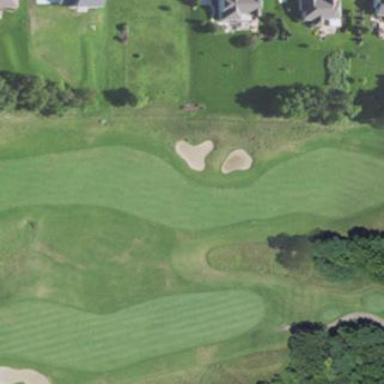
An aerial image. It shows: Golf fairway surrounded by grass.